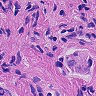
Metastatic tissue present: yes